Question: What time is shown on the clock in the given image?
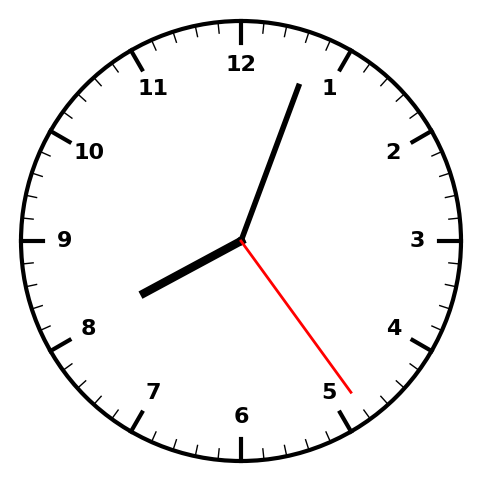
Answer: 08:03:24